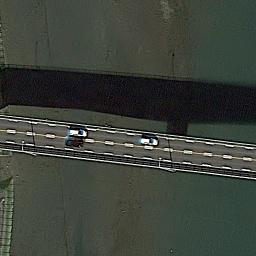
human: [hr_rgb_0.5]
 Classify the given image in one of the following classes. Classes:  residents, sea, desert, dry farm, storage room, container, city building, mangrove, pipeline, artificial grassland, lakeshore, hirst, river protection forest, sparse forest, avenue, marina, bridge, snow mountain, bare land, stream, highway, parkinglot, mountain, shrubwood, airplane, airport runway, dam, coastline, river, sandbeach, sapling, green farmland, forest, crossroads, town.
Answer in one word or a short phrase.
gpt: bridge